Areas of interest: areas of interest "Sport and cultural"
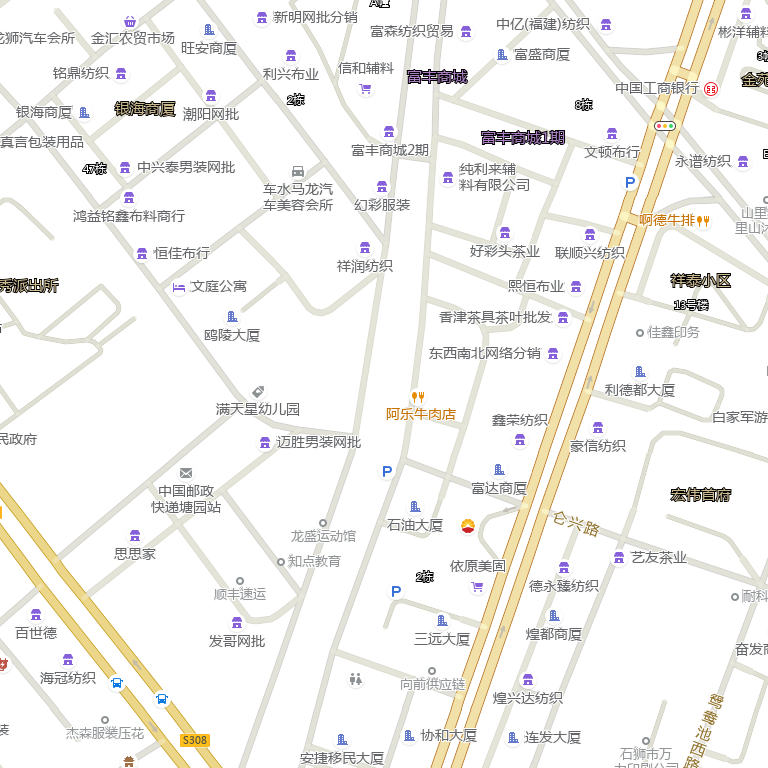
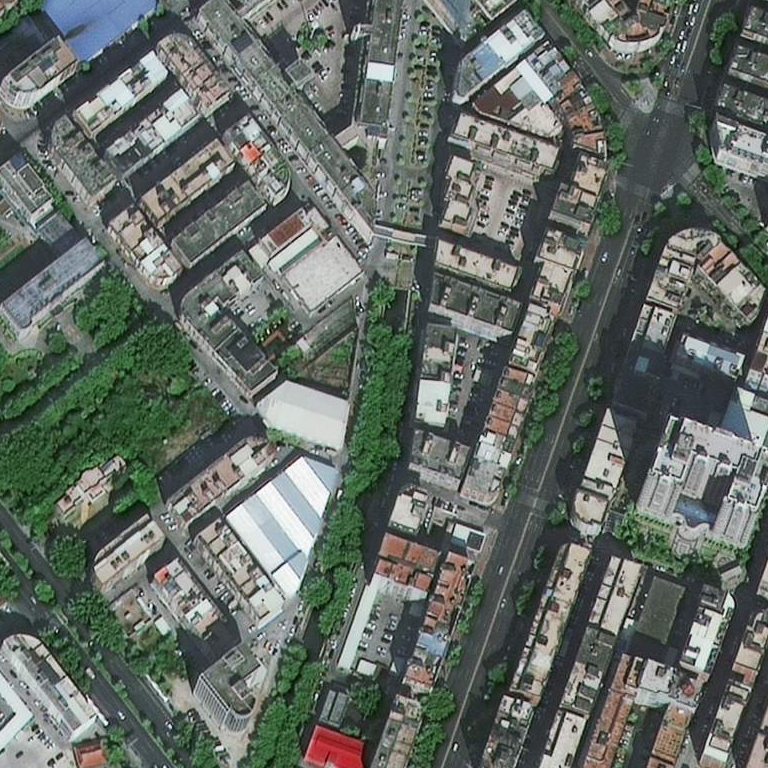